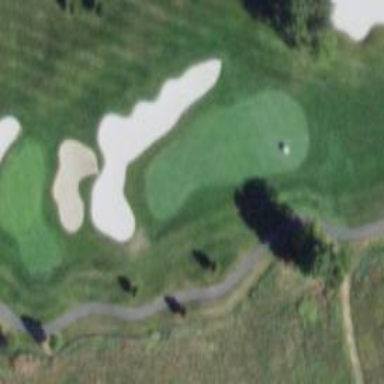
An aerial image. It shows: Golf bunker filled with natural sand.